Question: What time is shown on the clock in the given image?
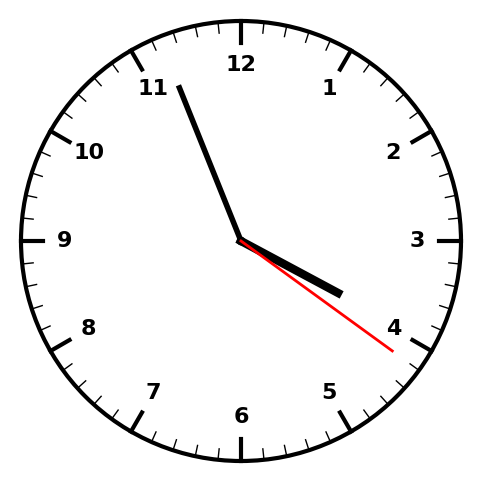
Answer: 03:56:21